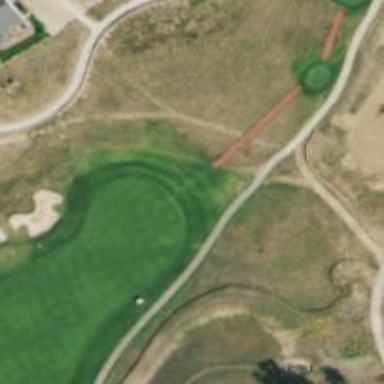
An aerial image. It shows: Path used for both walking and golf.